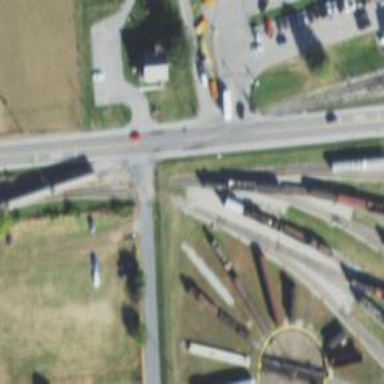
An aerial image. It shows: Preserved railway yard with rails.